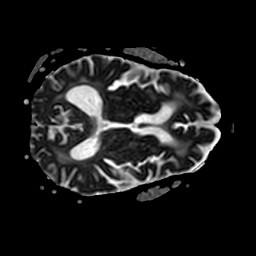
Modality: ADC
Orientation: axial
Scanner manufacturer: philips
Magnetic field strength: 3 T
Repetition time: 4.075 s
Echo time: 0.05949 s